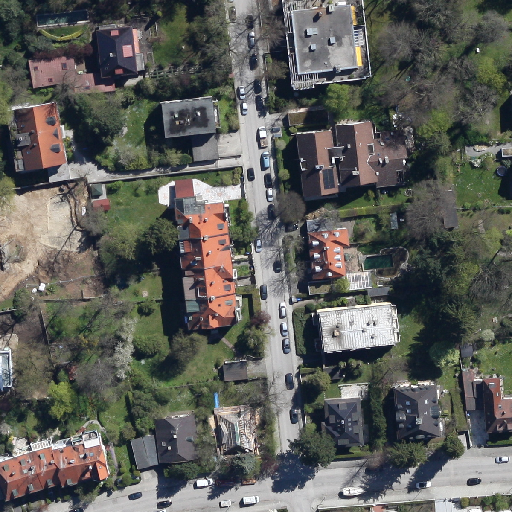
Referring expression: light-duty vehicle in the parking area